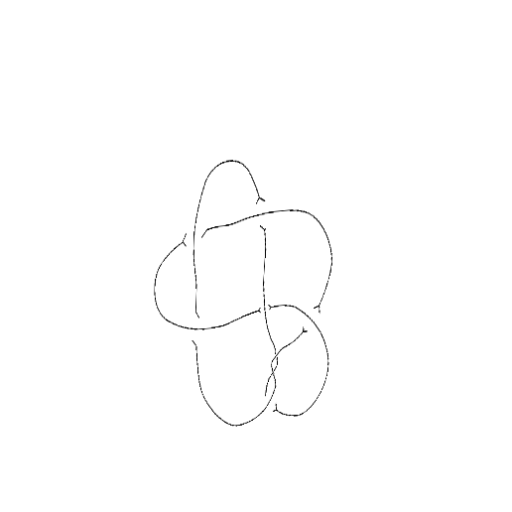
Crossing number: 8